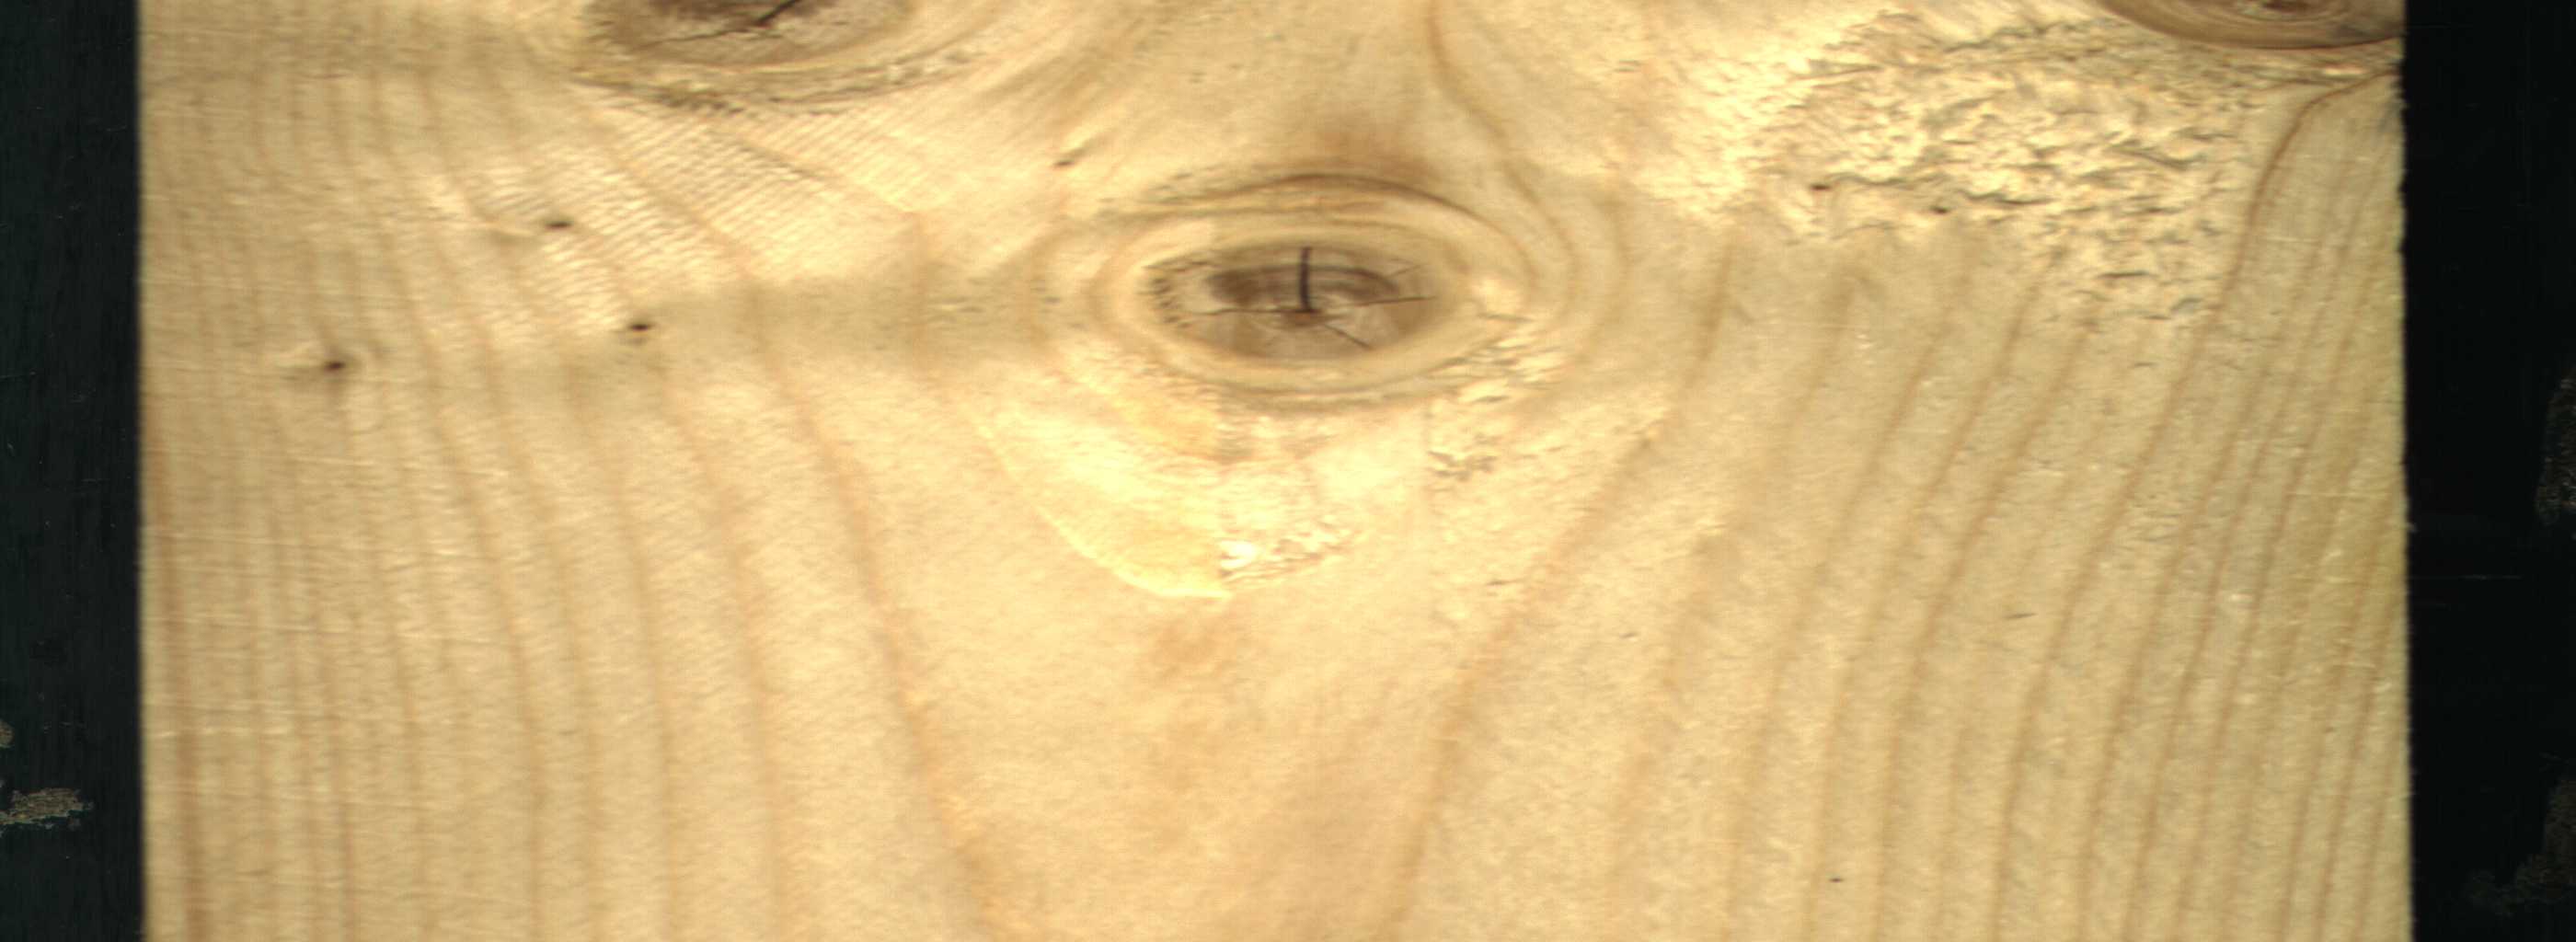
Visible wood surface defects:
knot_with_crack
knot_with_crack
Live_Knot